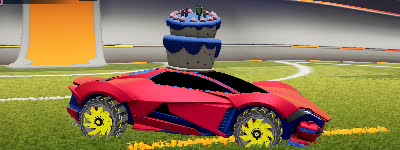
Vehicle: werewolf